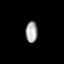
Tissue: prostate
Cell type: Myeloid cells
Senescence score: 0.7653
Nuclear area (px): 241
Mean DAPI intensity: 169.087